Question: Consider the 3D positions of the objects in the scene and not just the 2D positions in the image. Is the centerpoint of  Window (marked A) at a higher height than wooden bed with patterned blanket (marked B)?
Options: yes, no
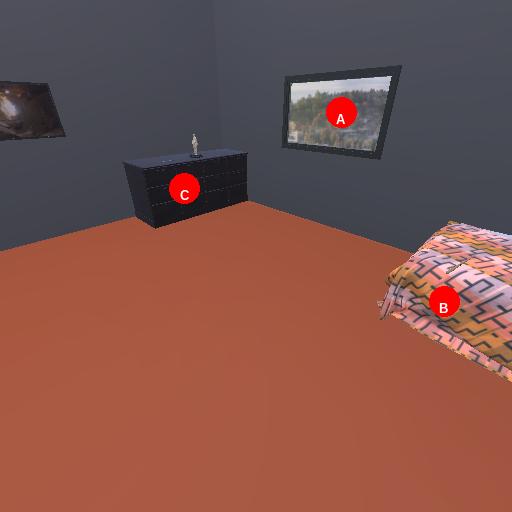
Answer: yes